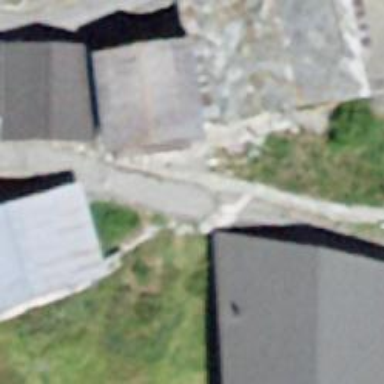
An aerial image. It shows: Cobblestone path.